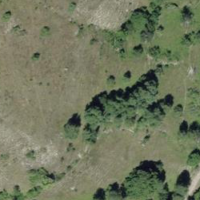
EUNIS habitat code: 32
Species observed at this site:
Ononis natrix